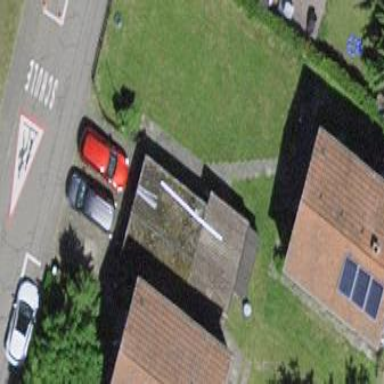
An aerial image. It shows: Garage.